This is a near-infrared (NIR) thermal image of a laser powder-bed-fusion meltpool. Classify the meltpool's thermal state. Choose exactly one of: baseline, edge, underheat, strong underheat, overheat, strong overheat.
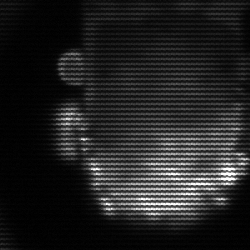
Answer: baseline